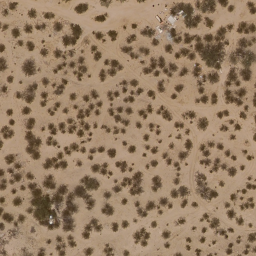
Label: chaparral